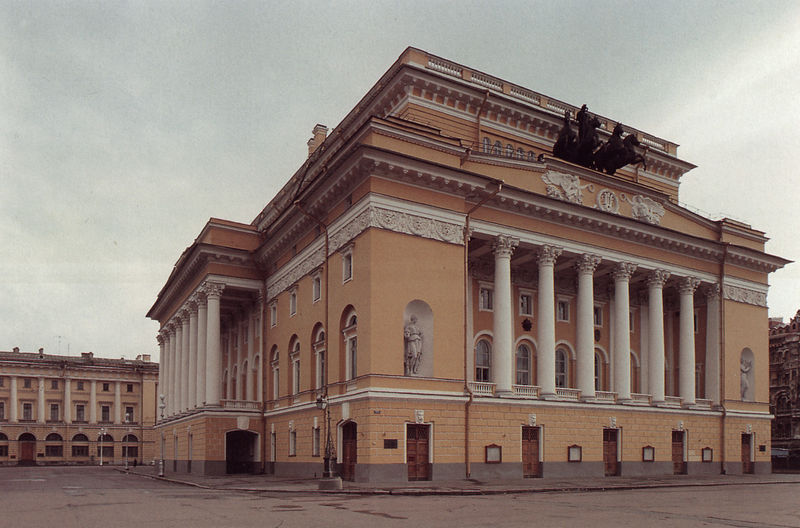
Titel: Alexandra- Theater
Künstler: Carlo Rossi
Standort: St. Petersburg (EU - Russland)
Schlagwörter: himmel, weiß, fenster, laterne, orange, straße, säulen, dach, gebäude, haus, architektur, flach, figur, klassizismus, oper, theater, renaissance, rosa, pferde, reiter, schornstein, skulptur, ecke, bogen, türen, platz, ornamente, stuck, foto, fotografie, nische, gehsteig, bordstein, architrav, kapitelle, kapitell, fries, skulpturen, risalit, statuen, tempel, korinthisch, dachrinne, zar, quadriga, schinkel, klassizistisch, hausw, nischen, attika, risalite, brandenburger tor, momument, klassizusmus, putzbau